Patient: sex F, age 72
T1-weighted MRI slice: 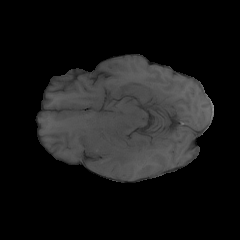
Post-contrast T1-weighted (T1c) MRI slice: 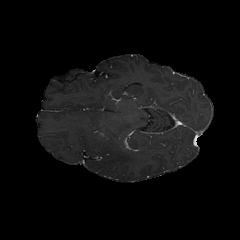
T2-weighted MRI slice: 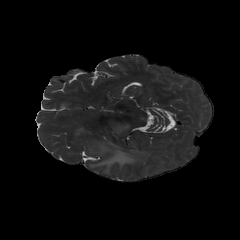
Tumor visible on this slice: yes
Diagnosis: Glioblastoma, IDH-wildtype
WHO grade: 4